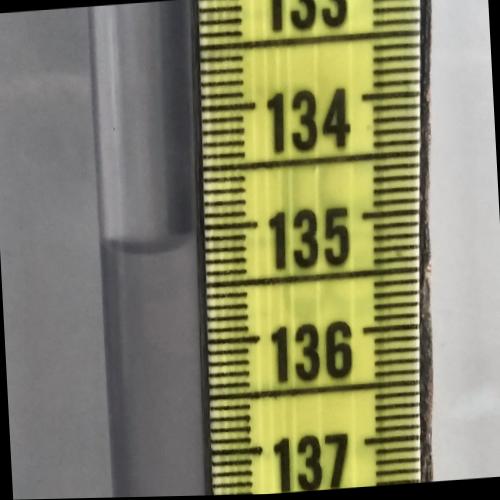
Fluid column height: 135.2 cm